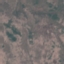
Land use / land cover: HerbaceousVegetation